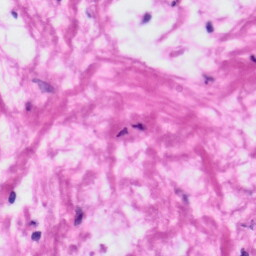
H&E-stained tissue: Tonsil